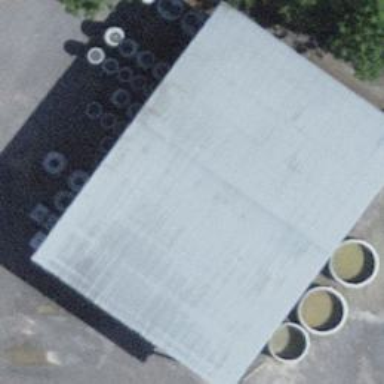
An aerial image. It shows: Industrial building.